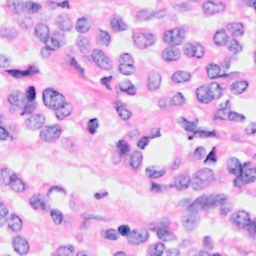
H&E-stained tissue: Breast